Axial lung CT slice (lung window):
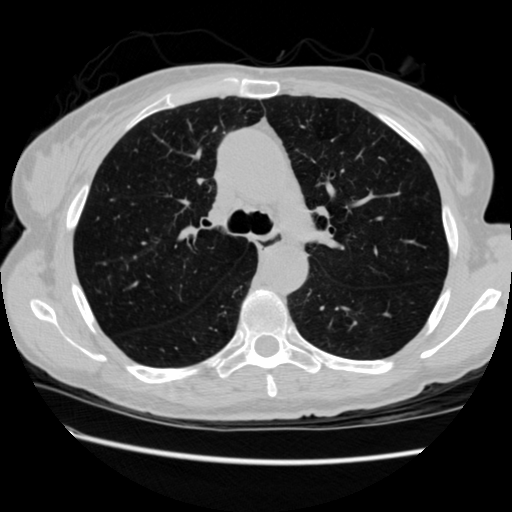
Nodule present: no